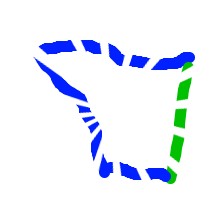
Shape: trapezoid